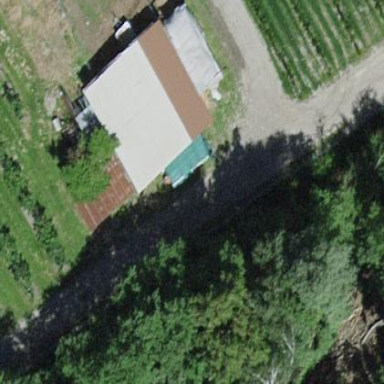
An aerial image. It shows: Shed.